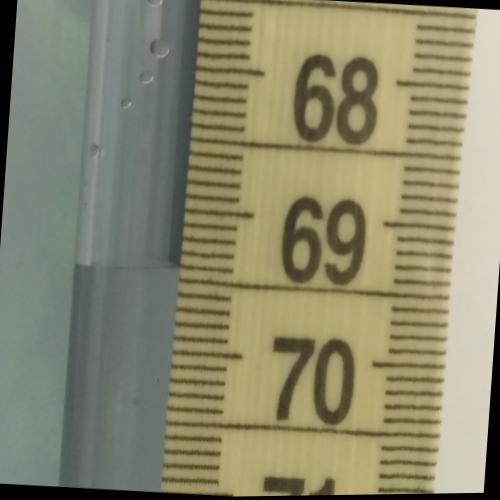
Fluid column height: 69.4 cm